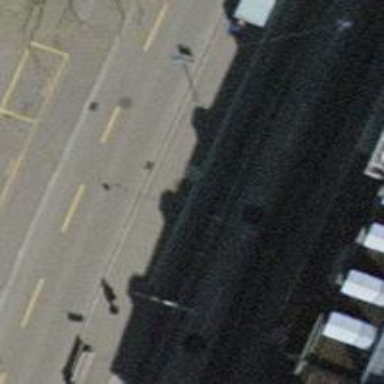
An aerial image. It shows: Tram stop with stop position for public transport.